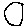
Label: moon